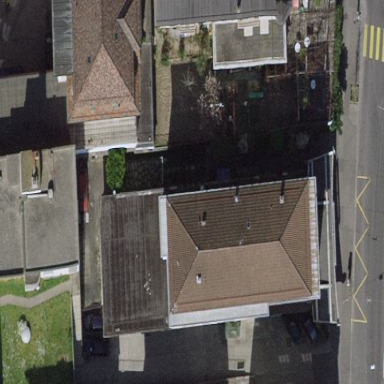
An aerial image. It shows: Hipped roof made of roof tiles on apartment building.